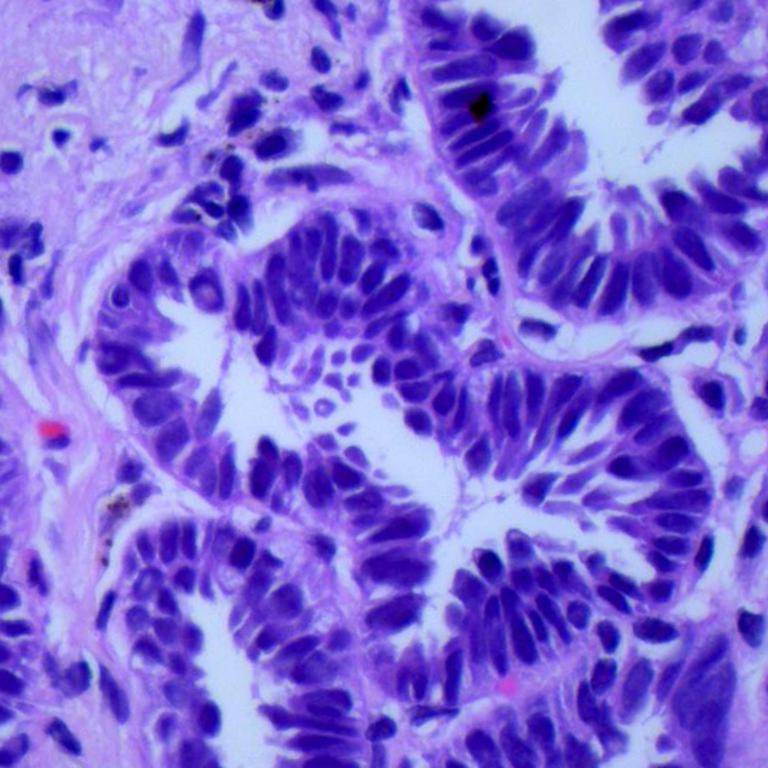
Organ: lung
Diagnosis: adenocarcinomas